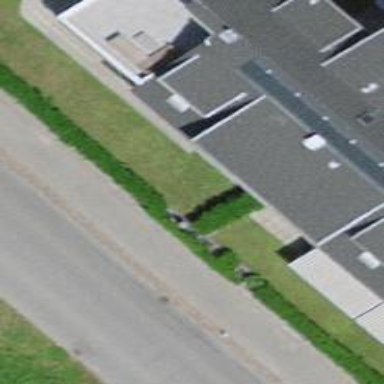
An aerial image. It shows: Hedge acting as barrier.